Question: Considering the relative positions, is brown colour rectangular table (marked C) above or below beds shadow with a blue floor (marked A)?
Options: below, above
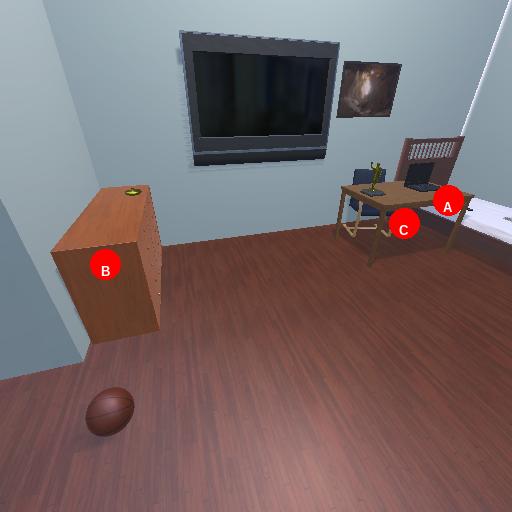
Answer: below